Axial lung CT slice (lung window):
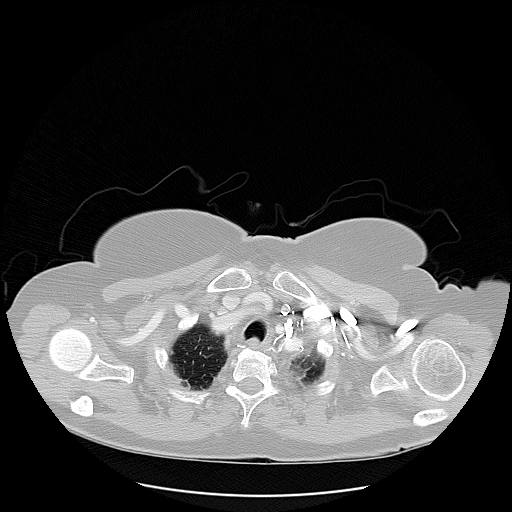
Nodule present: no